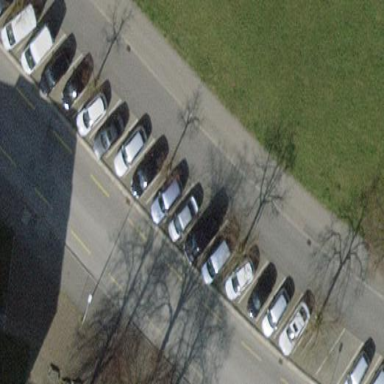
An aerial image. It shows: Street-side parking area.